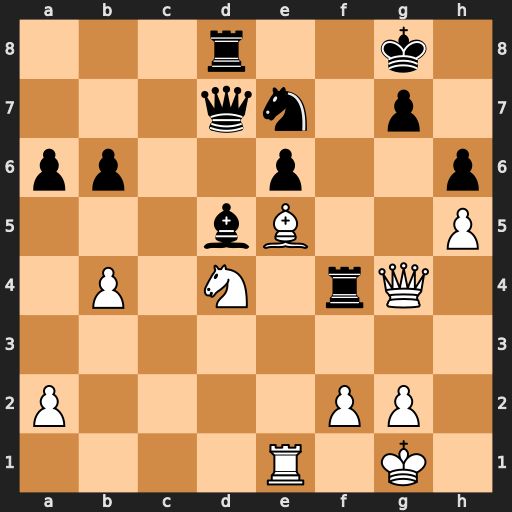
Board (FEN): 3r2k1/3qn1p1/pp2p2p/3bB2P/1P1N1rQ1/8/P4PP1/4R1K1
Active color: w
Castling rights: -
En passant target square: -
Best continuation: Qxg7#